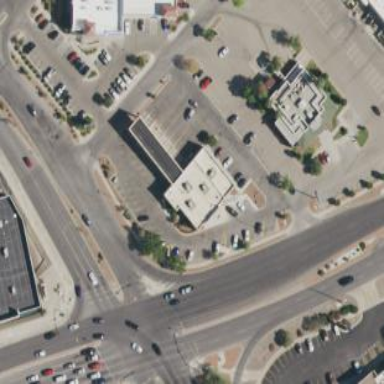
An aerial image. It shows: Bank building.